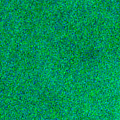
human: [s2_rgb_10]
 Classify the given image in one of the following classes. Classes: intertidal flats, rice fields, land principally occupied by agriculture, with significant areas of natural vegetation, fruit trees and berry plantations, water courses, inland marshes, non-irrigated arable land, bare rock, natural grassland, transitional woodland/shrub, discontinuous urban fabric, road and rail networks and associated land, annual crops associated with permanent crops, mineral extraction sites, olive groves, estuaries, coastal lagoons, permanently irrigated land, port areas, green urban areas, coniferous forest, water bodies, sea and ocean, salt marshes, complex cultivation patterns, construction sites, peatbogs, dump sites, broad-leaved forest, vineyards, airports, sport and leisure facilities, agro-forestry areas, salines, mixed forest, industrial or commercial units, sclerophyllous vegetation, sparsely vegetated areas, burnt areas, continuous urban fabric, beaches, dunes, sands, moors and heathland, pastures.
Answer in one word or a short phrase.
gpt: sea and ocean